Field crop: maize
Growth stage: 2
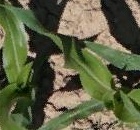
Species: maize